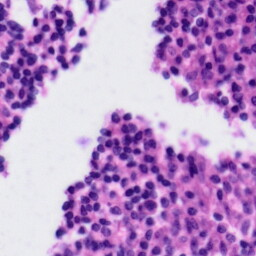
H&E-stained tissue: Tonsil